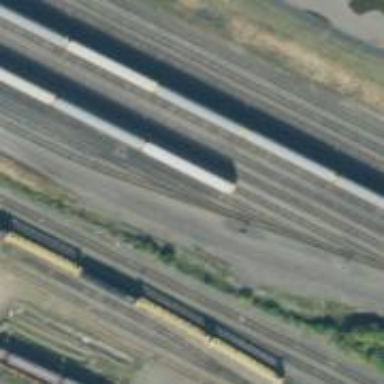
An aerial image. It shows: Railway yard in service.